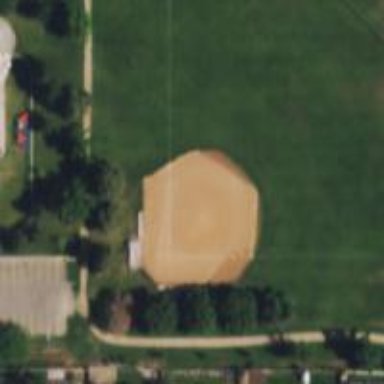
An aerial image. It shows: Softball pitch for leisure land activities.